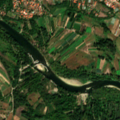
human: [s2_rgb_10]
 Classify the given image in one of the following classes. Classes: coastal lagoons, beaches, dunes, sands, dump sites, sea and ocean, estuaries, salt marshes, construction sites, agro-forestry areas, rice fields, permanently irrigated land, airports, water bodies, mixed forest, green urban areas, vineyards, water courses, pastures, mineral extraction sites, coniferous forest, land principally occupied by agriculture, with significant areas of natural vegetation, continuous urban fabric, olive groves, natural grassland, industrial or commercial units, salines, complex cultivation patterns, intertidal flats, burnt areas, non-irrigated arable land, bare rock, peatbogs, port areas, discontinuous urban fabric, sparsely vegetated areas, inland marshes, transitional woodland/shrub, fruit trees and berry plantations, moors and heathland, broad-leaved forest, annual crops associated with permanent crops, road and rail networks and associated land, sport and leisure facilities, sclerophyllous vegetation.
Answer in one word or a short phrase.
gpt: discontinuous urban fabric, non-irrigated arable land, land principally occupied by agriculture, with significant areas of natural vegetation, transitional woodland/shrub, inland marshes, water courses